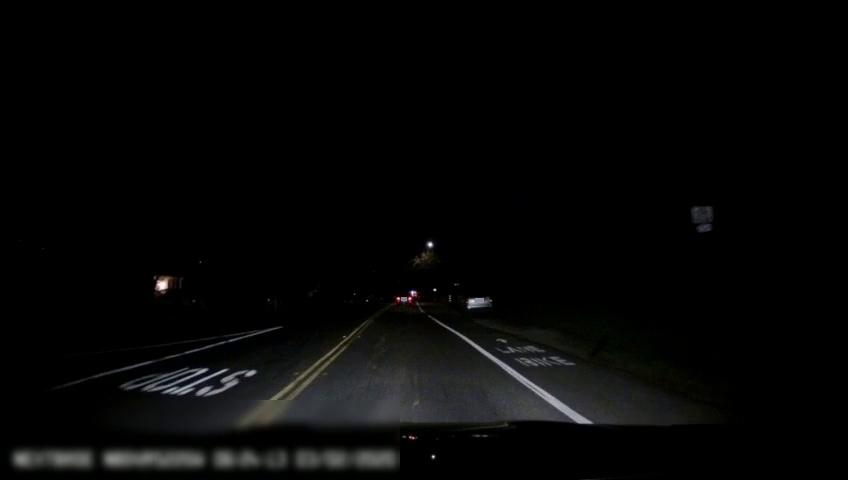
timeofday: Night
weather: Other
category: Drivable Space
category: Vehicles | SUV
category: Vehicles | Car
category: Lanes | Current Lane
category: Lanes | Current Lane
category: Lanes | Alternate Lane
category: Lanes | Alternate Lane
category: Lanes | Alternate Lane
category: Traffic | Signs